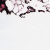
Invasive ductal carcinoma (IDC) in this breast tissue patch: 0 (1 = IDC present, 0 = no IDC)